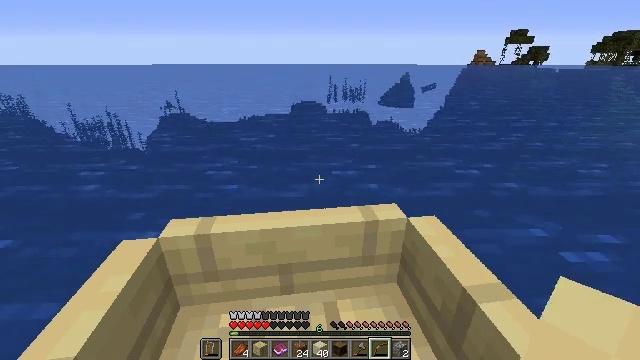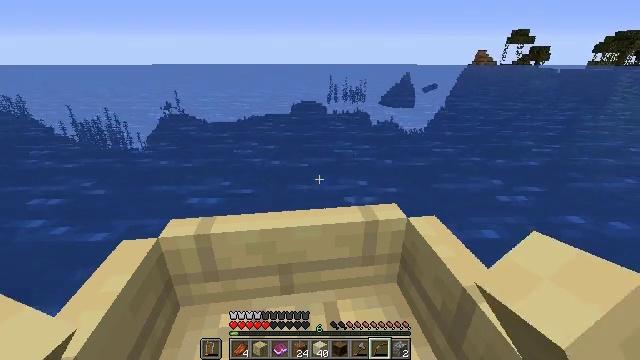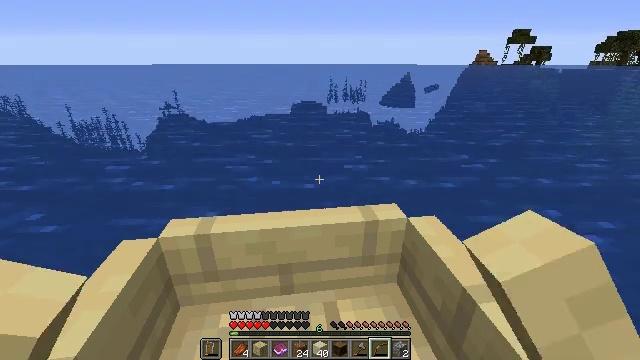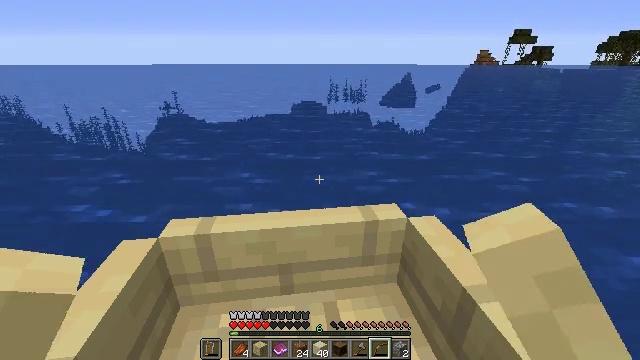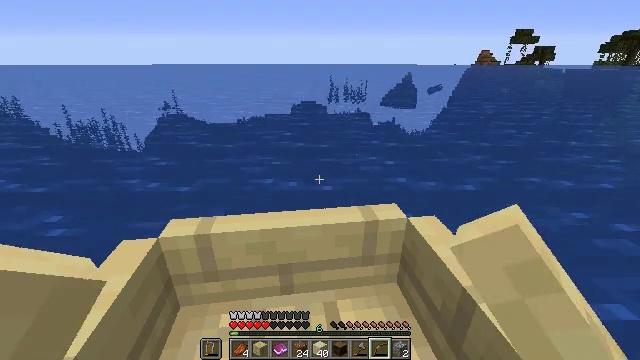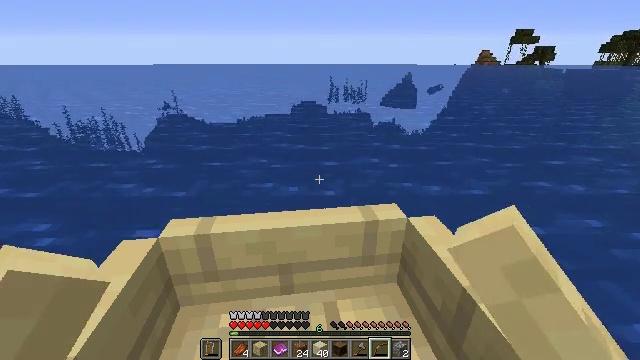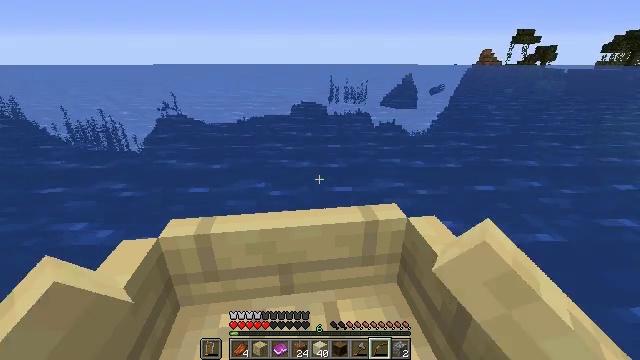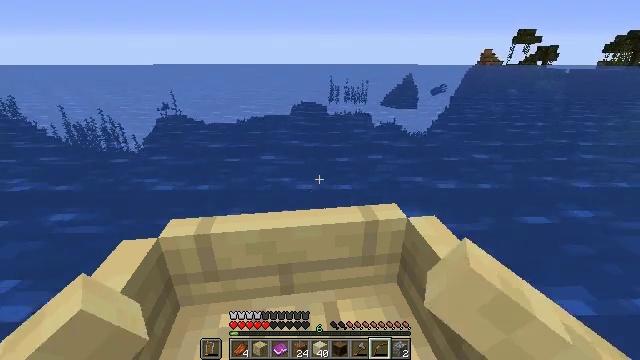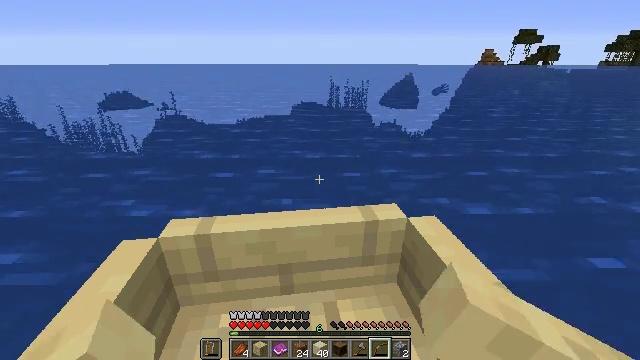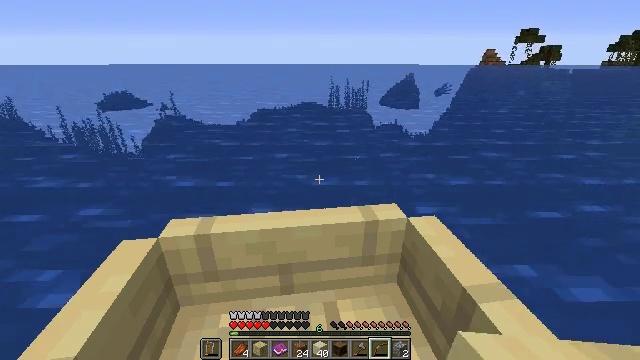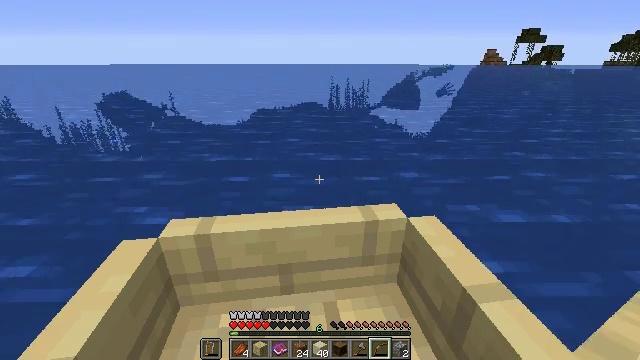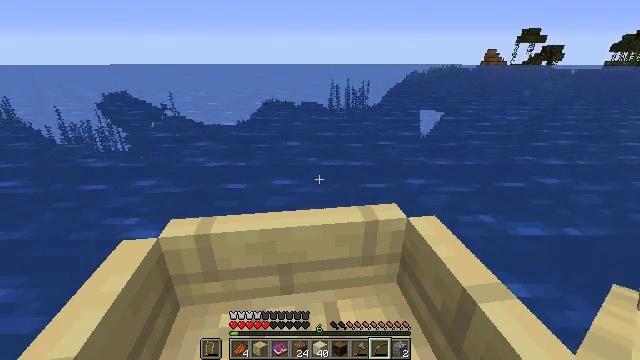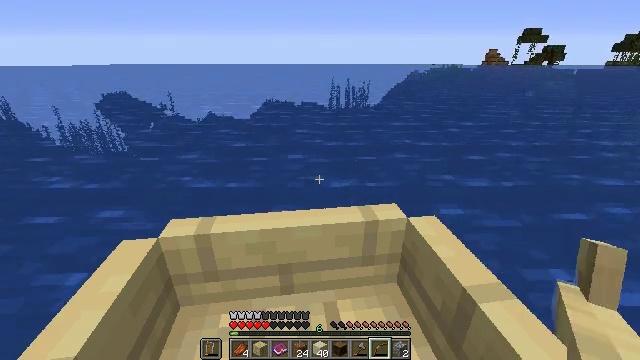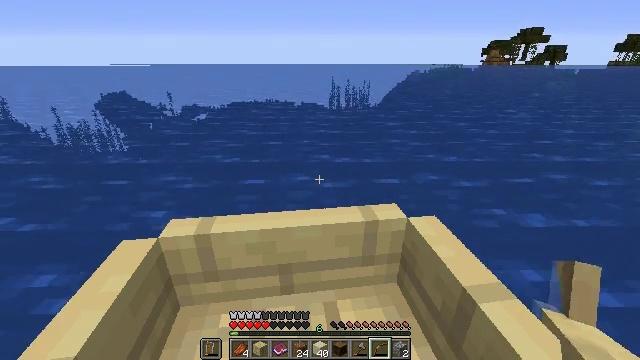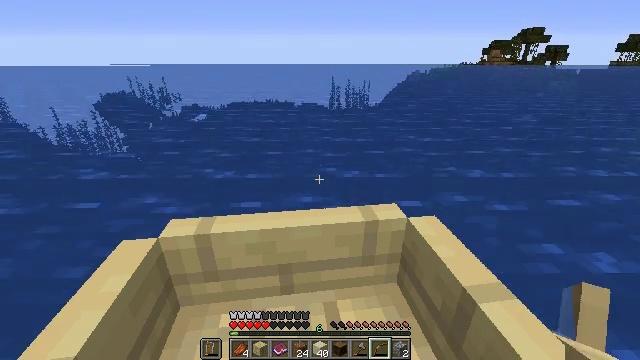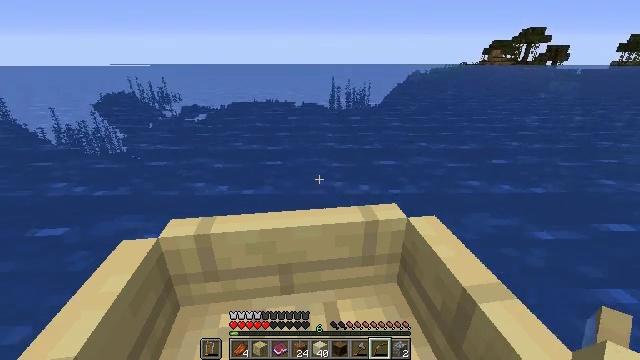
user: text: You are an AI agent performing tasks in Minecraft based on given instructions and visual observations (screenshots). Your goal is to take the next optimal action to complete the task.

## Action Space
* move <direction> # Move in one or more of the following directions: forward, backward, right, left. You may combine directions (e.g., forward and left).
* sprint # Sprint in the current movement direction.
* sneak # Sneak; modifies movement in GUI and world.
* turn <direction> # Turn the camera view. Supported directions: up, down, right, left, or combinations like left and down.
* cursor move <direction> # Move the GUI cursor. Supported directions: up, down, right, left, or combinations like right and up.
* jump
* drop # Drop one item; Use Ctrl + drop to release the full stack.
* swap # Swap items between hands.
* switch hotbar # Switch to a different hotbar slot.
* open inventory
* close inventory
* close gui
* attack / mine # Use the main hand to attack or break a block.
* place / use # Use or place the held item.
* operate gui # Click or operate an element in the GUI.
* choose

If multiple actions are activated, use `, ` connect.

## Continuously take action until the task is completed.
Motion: motion action
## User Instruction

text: Collect packed ice using a pickaxe.
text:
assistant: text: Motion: move forward
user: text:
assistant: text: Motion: move forward
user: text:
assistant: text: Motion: move forward
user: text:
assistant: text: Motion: move forward
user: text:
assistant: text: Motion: move forward
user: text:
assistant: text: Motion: move forward
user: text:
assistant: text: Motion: move forward
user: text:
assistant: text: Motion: move forward
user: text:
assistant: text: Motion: move forward
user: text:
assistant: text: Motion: move forward
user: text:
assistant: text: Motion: move forward
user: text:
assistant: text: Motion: move forward
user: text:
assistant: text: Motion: move forward
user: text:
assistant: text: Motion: move forward
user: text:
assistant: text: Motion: move forward
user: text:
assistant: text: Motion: move forward
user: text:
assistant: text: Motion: move forward
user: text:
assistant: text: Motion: move forward
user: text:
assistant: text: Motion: move forward, turn right and up
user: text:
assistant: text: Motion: move forward, turn right and up
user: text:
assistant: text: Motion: move forward, turn up
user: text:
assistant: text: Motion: move forward, turn up
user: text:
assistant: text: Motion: move forward, turn up
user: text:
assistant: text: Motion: move forward
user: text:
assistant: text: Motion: move forward
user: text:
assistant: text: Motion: move forward
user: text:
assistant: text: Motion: move forward
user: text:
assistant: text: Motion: move forward
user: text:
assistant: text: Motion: move forward
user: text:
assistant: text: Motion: move forward